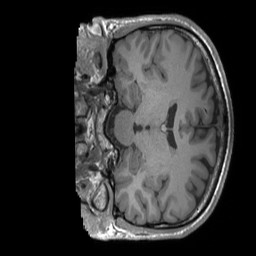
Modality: T1w
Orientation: coronal
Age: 41
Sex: male